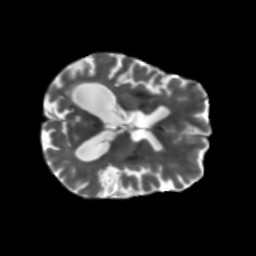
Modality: T2w
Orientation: axial
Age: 75
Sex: male
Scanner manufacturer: siemens
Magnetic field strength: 3 T
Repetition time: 5.25 s
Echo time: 0.08 s